Question: I am having unexpected results with my application. I am using a settings bundle, and I want to the default switch to turn on. The switches are off when I start my application. But the sound and the shake are working. I just want the switch to be one when my application loads, and the sound and the shake to be enabled.
'''
- (BOOL)application:(UIApplication *)application didFinishLaunchingWithOptions:(NSDictionary *)launchOptions {
// Set the application defaults
NSUserDefaults *defaults = [NSUserDefaults standardUserDefaults];
NSDictionary *appDefaults = [NSDictionary dictionaryWithObject:@"YES" forKey:@"enableSound"];
NSDictionary *appDefaults2 = [NSDictionary dictionaryWithObject:@"YES" forKey:@"enableShake"];
[defaults registerDefaults:appDefaults];
[defaults registerDefaults:appDefaults2];
[defaults synchronize];
return YES;
}
'''
Here is part of the code for the sound button:
'''
NSUserDefaults *defaults = [NSUserDefaults standardUserDefaults];
enabledSound = [defaults boolForKey:@"enableSound"];
'''
Here is part of the code where I dectect the shake:
'''
NSUserDefaults *defaults = [NSUserDefaults standardUserDefaults];
enabledSound = [defaults boolForKey:@"enableSound"];
enabledShake = [defaults boolForKey:@"enableShake"];
'''

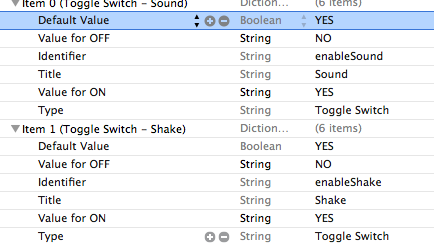
Answer: It turns out in the settings bundle, that the Value for OFF and the Value for ON should be removed, and the application worked.